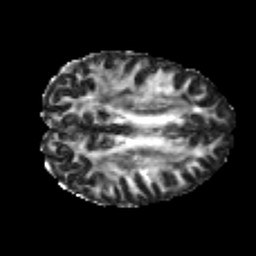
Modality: FA
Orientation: axial
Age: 24
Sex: male
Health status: healthy
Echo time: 0.074 s